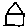
Label: house